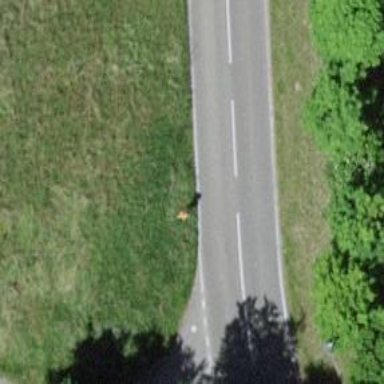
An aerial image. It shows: Orange aerial marker.